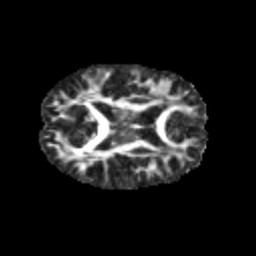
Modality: FA
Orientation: axial
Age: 12
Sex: male
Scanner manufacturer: siemens
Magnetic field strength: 3 T
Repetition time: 3.8 s
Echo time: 0.07 s